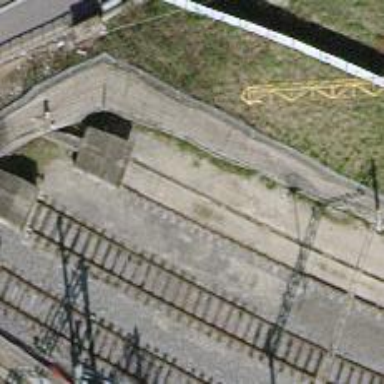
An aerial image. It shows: Railway buffer stop.